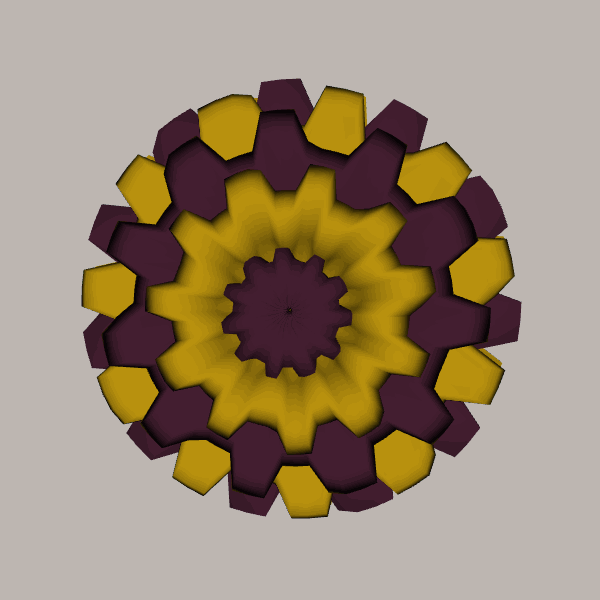
Background: light